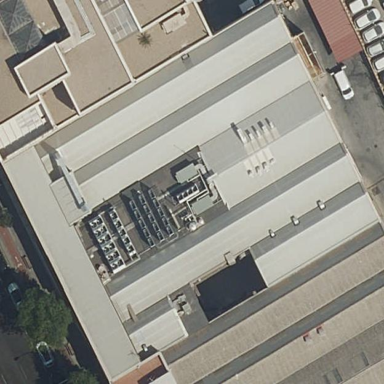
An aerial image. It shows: Supermarket building.